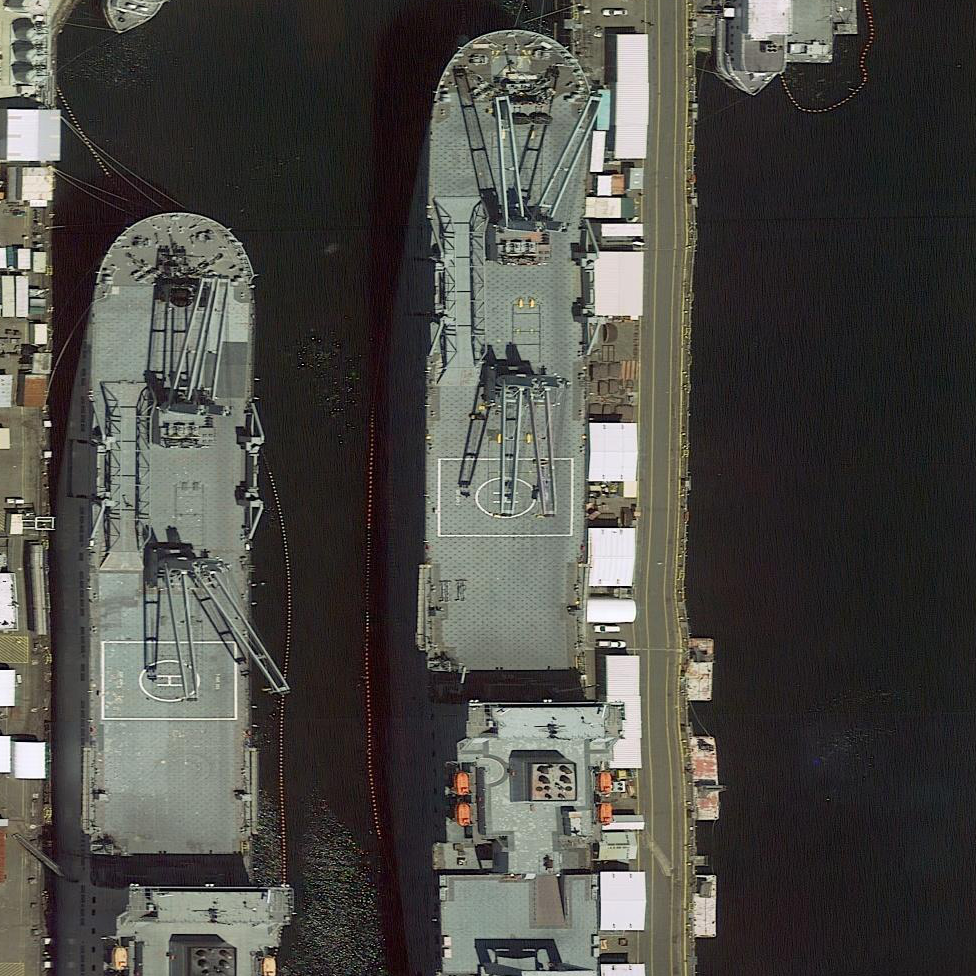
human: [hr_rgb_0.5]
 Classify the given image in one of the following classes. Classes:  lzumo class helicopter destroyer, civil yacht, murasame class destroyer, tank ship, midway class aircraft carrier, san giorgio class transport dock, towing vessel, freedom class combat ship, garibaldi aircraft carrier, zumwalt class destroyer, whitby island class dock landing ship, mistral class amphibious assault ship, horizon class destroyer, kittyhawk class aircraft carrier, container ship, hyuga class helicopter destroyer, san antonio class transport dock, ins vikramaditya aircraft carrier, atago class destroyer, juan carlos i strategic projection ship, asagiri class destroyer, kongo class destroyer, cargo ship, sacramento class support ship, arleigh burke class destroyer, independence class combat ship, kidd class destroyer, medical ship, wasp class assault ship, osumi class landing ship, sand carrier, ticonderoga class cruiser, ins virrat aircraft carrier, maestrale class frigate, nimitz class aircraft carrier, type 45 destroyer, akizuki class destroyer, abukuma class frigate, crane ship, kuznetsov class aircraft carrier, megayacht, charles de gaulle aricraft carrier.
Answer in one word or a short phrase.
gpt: Crane ship